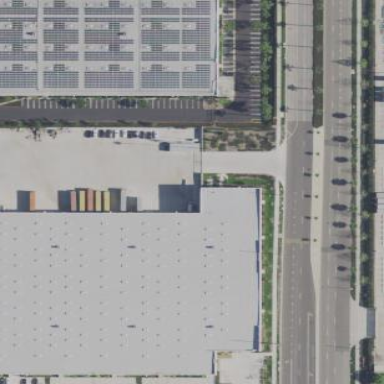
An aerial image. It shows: Warehouse.